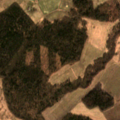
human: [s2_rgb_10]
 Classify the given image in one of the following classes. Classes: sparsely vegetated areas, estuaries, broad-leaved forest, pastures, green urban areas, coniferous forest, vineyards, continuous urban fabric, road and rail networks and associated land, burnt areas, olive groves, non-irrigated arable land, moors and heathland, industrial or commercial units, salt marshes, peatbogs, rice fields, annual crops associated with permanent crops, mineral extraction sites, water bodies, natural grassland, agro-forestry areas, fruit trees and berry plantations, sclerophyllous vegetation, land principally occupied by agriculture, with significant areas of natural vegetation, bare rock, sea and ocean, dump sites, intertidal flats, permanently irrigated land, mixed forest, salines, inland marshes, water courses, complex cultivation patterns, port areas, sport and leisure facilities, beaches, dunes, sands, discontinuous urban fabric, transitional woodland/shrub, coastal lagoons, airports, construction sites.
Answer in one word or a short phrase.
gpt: non-irrigated arable land, pastures, land principally occupied by agriculture, with significant areas of natural vegetation, broad-leaved forest, coniferous forest, mixed forest